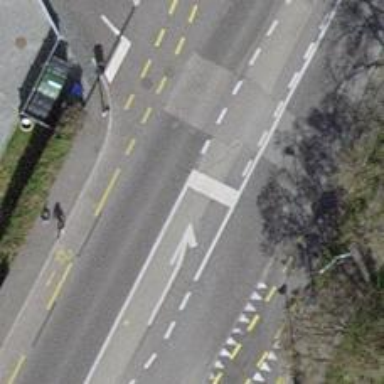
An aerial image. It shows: Road with traffic signals.